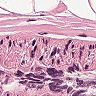
Metastatic tissue present: no